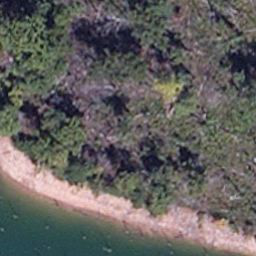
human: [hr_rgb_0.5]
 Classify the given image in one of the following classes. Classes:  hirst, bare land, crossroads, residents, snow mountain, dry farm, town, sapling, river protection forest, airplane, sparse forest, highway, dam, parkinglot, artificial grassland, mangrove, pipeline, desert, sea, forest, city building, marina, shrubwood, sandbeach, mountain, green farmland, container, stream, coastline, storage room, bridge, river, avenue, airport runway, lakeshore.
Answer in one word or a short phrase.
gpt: lakeshore